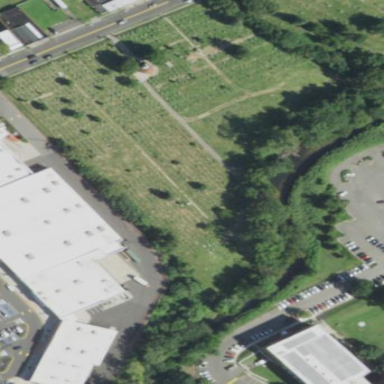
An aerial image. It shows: Cemetery.